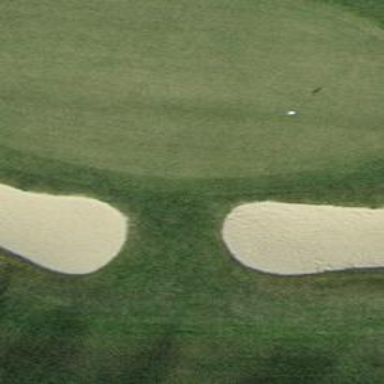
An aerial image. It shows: Golf green.